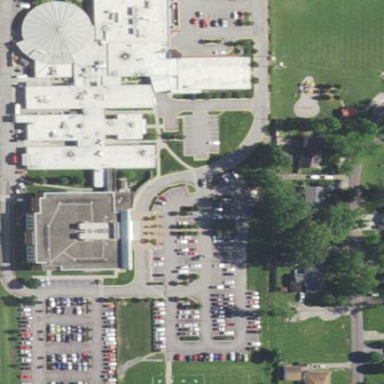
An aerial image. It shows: Healthcare facility identified as hospital.